Question: I need to find a way to return a list of items based on responses to multiple dropdowns. For example, if you were to select from three separate dropdowns that you were on Team Alpha, based in Cincinnati, and a Manager it would return a list of items that would populate as 1 item in each cell in 1 column.

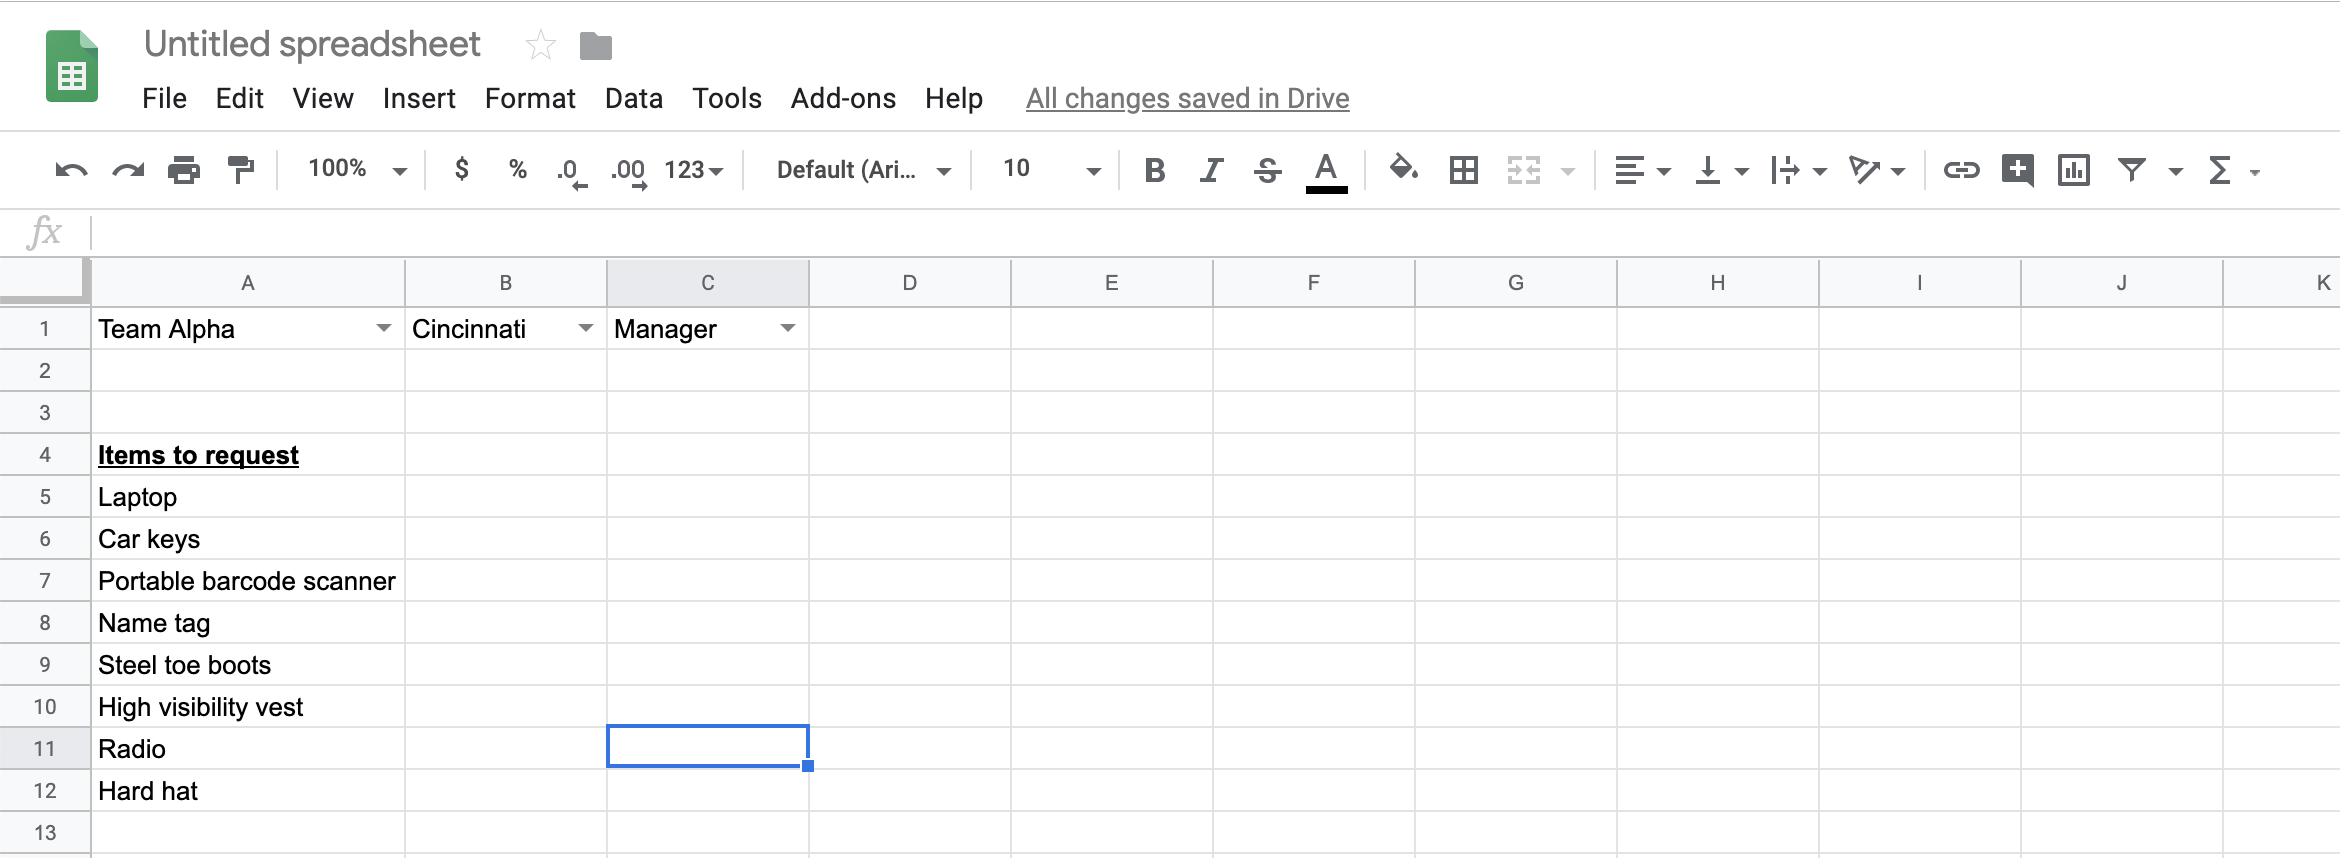
Answer: <URL> will be helpful. In your case, assuming the original data is on 'data' sheet, you can use query like this:
'''
=query(data!A:D, "select A where B = '"&A1&"' and C = '"&B1&"' and D = '"&C1&"'")
'''
Sample spreadsheet is <URL>.